Aerial crown-view tile of a tropical tree (Barro Colorado Island, Panama), acquired 20240611:
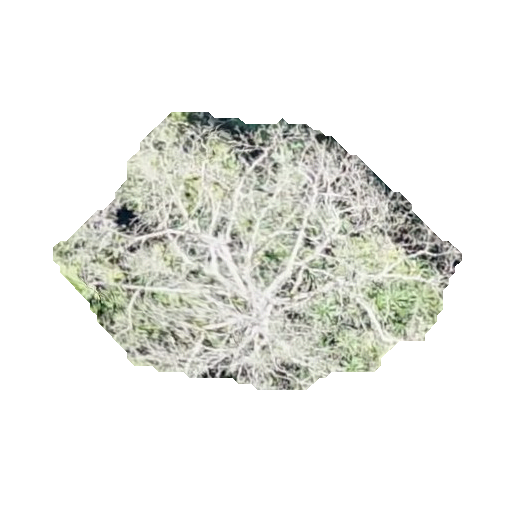
Species: Tabebuia rosea
GBIF accepted scientific name: Tabebuia rosea
Crown area: 120.262 m²